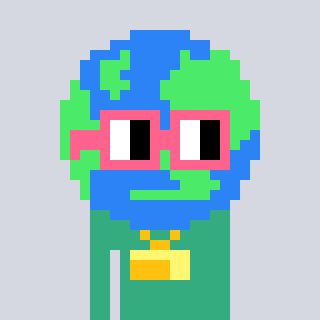
a pixel art character with square pink glasses, a earth-shaped head and a teal-colored body on a cool background